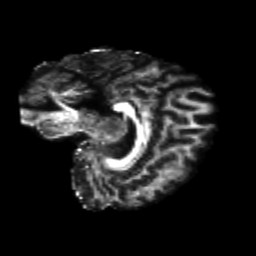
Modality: FA
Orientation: sagittal
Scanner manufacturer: siemens
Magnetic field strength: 3 T
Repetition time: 4.16 s
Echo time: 0.0806 s